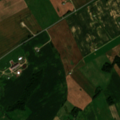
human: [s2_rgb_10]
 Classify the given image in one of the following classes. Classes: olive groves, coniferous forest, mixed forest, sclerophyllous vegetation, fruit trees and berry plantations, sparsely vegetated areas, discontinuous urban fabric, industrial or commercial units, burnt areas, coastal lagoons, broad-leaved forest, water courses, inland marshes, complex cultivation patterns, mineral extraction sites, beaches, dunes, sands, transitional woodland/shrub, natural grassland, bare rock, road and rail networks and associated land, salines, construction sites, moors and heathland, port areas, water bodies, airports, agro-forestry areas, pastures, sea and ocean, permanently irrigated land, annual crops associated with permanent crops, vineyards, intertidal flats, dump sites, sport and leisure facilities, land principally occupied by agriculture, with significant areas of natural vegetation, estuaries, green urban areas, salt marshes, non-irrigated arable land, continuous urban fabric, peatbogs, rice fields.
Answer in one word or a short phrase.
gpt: non-irrigated arable land, pastures, complex cultivation patterns